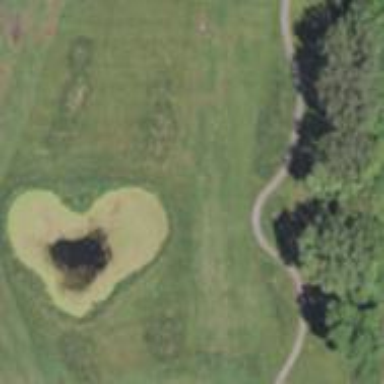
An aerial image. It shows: View of golf hole.